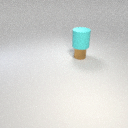
large cyan rubber cylinder above small brown metal cylinder